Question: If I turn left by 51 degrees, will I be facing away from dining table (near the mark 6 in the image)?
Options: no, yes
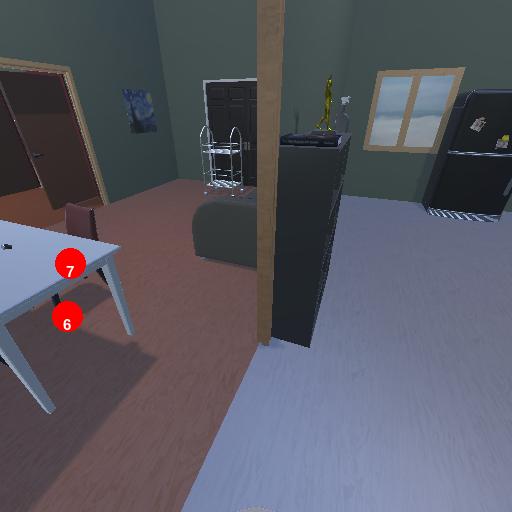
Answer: no